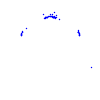
Particle: kaon